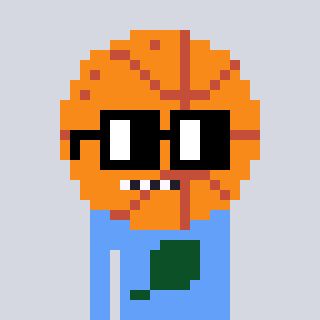
a pixel art character with square black glasses, a basketball-shaped head and a blue-colored body on a cool background